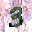
Label: 3